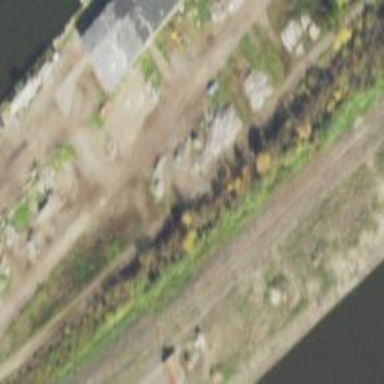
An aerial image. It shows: Disused railway spur.